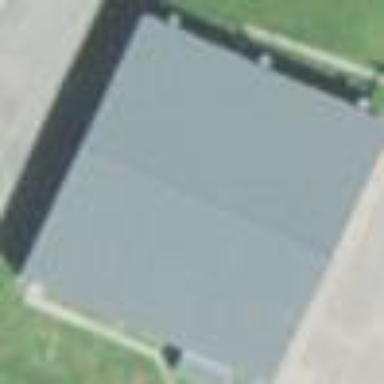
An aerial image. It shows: Hangar building at the airport.